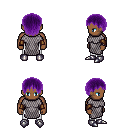
a pixel art fantasy rpg character, male body template, human, dark skin, chain mail, white pants, purple plain hairstyle, cloth bracers, metal boots, four views (front, back, left, right), 2x2 character sprite sheet, small pixel art, hard edges, no anti-aliasing